Question: I have installed the gcc compiler from this 'sudo apt-get install build-essential' command
and my program code is
'''
#include<stdio.h>
main()
{
int *b;
b = (int*)malloc(10*sizeof(int));
printf("b=%u
",b);
printf("b+1=%u
",(b+1));
printf("b+2=%u
",(b+2));
b[2]=4;
printf("*(b+2)=%d
",*(b+2));
}
'''
when i try to compile this program from 'cc -c program.c' command
then i get some error

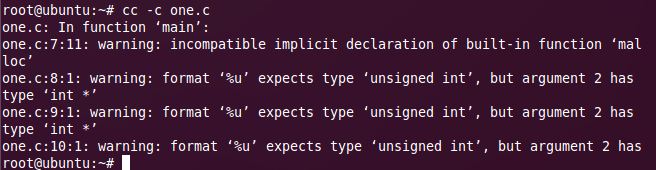
Answer: You're missing '#include <stdlib.h>' (for 'malloc'), and the format strings are wrong. Use '%p' to print pointers.
Also, you don't need to (<URL>.
And the correct signature for 'main' without parameters is:
'''
int main(void)
'''
Corrected code:
'''
#include <stdio.h>
#include <stdlib.h>
int main()
{
int *b;
b = (int*)malloc(10*sizeof(int));
printf("b=%p
", (void*) b);
printf("b+1=%p
",(void*) (b+1));
printf("b+2=%p
",(void*) (b+2));
b[2]=4;
printf("*(b+2)=%d
",*(b+2));
return 0;
}
'''